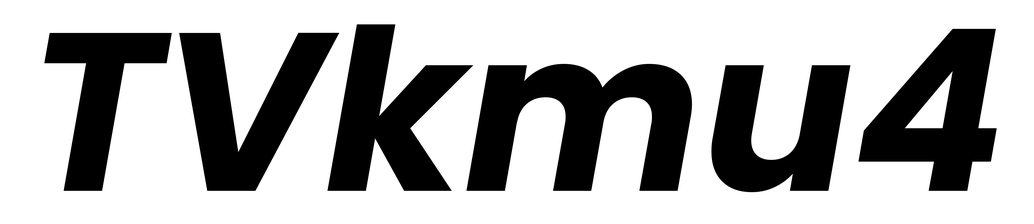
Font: Poppins-BoldItalic